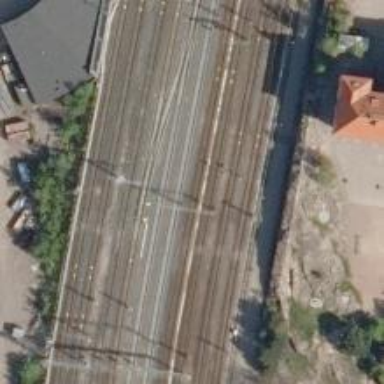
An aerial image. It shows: Railway signal.